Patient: sex M, age 25
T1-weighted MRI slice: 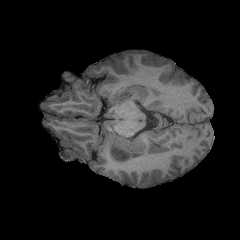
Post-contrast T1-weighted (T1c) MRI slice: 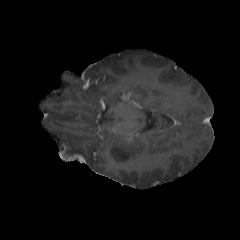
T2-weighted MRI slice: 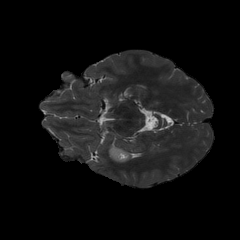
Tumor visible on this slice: yes
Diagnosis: Astrocytoma, IDH-mutant
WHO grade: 2